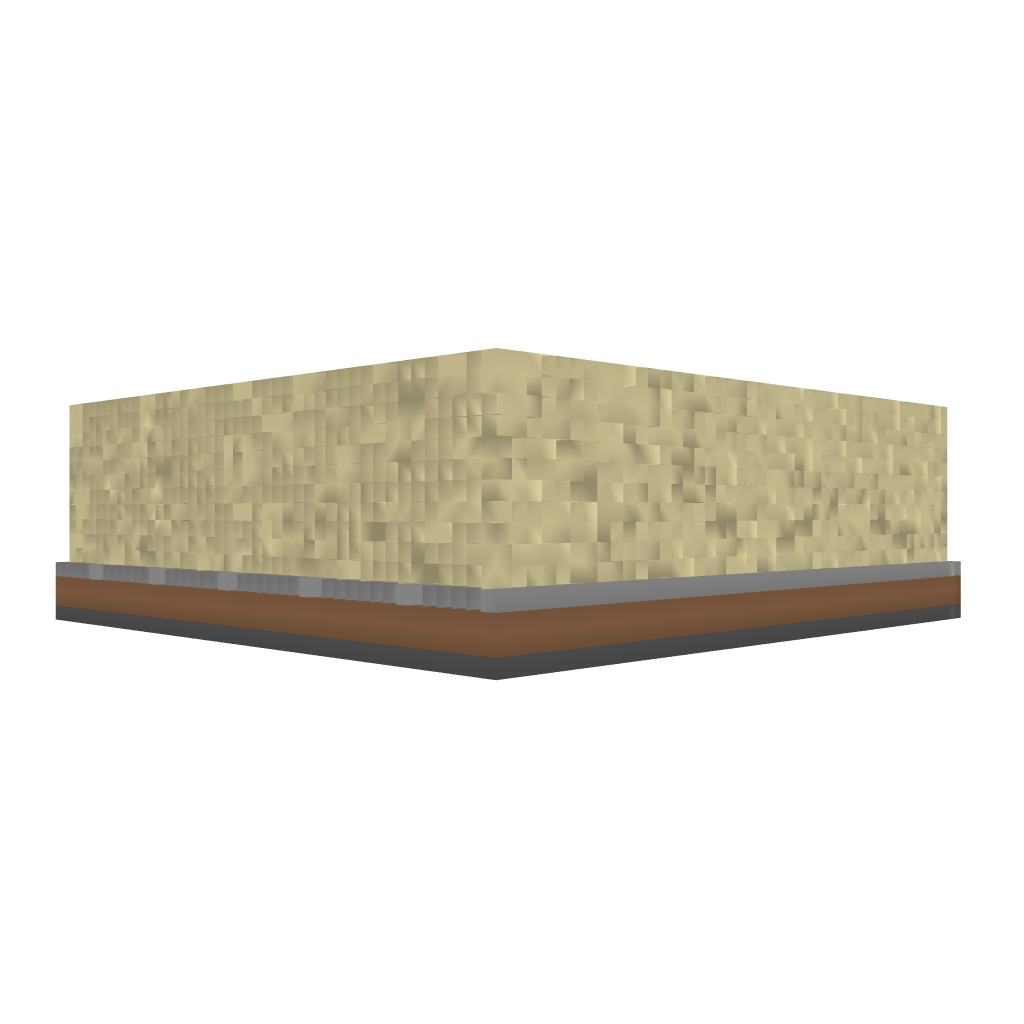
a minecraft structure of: SandArena v1